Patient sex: M
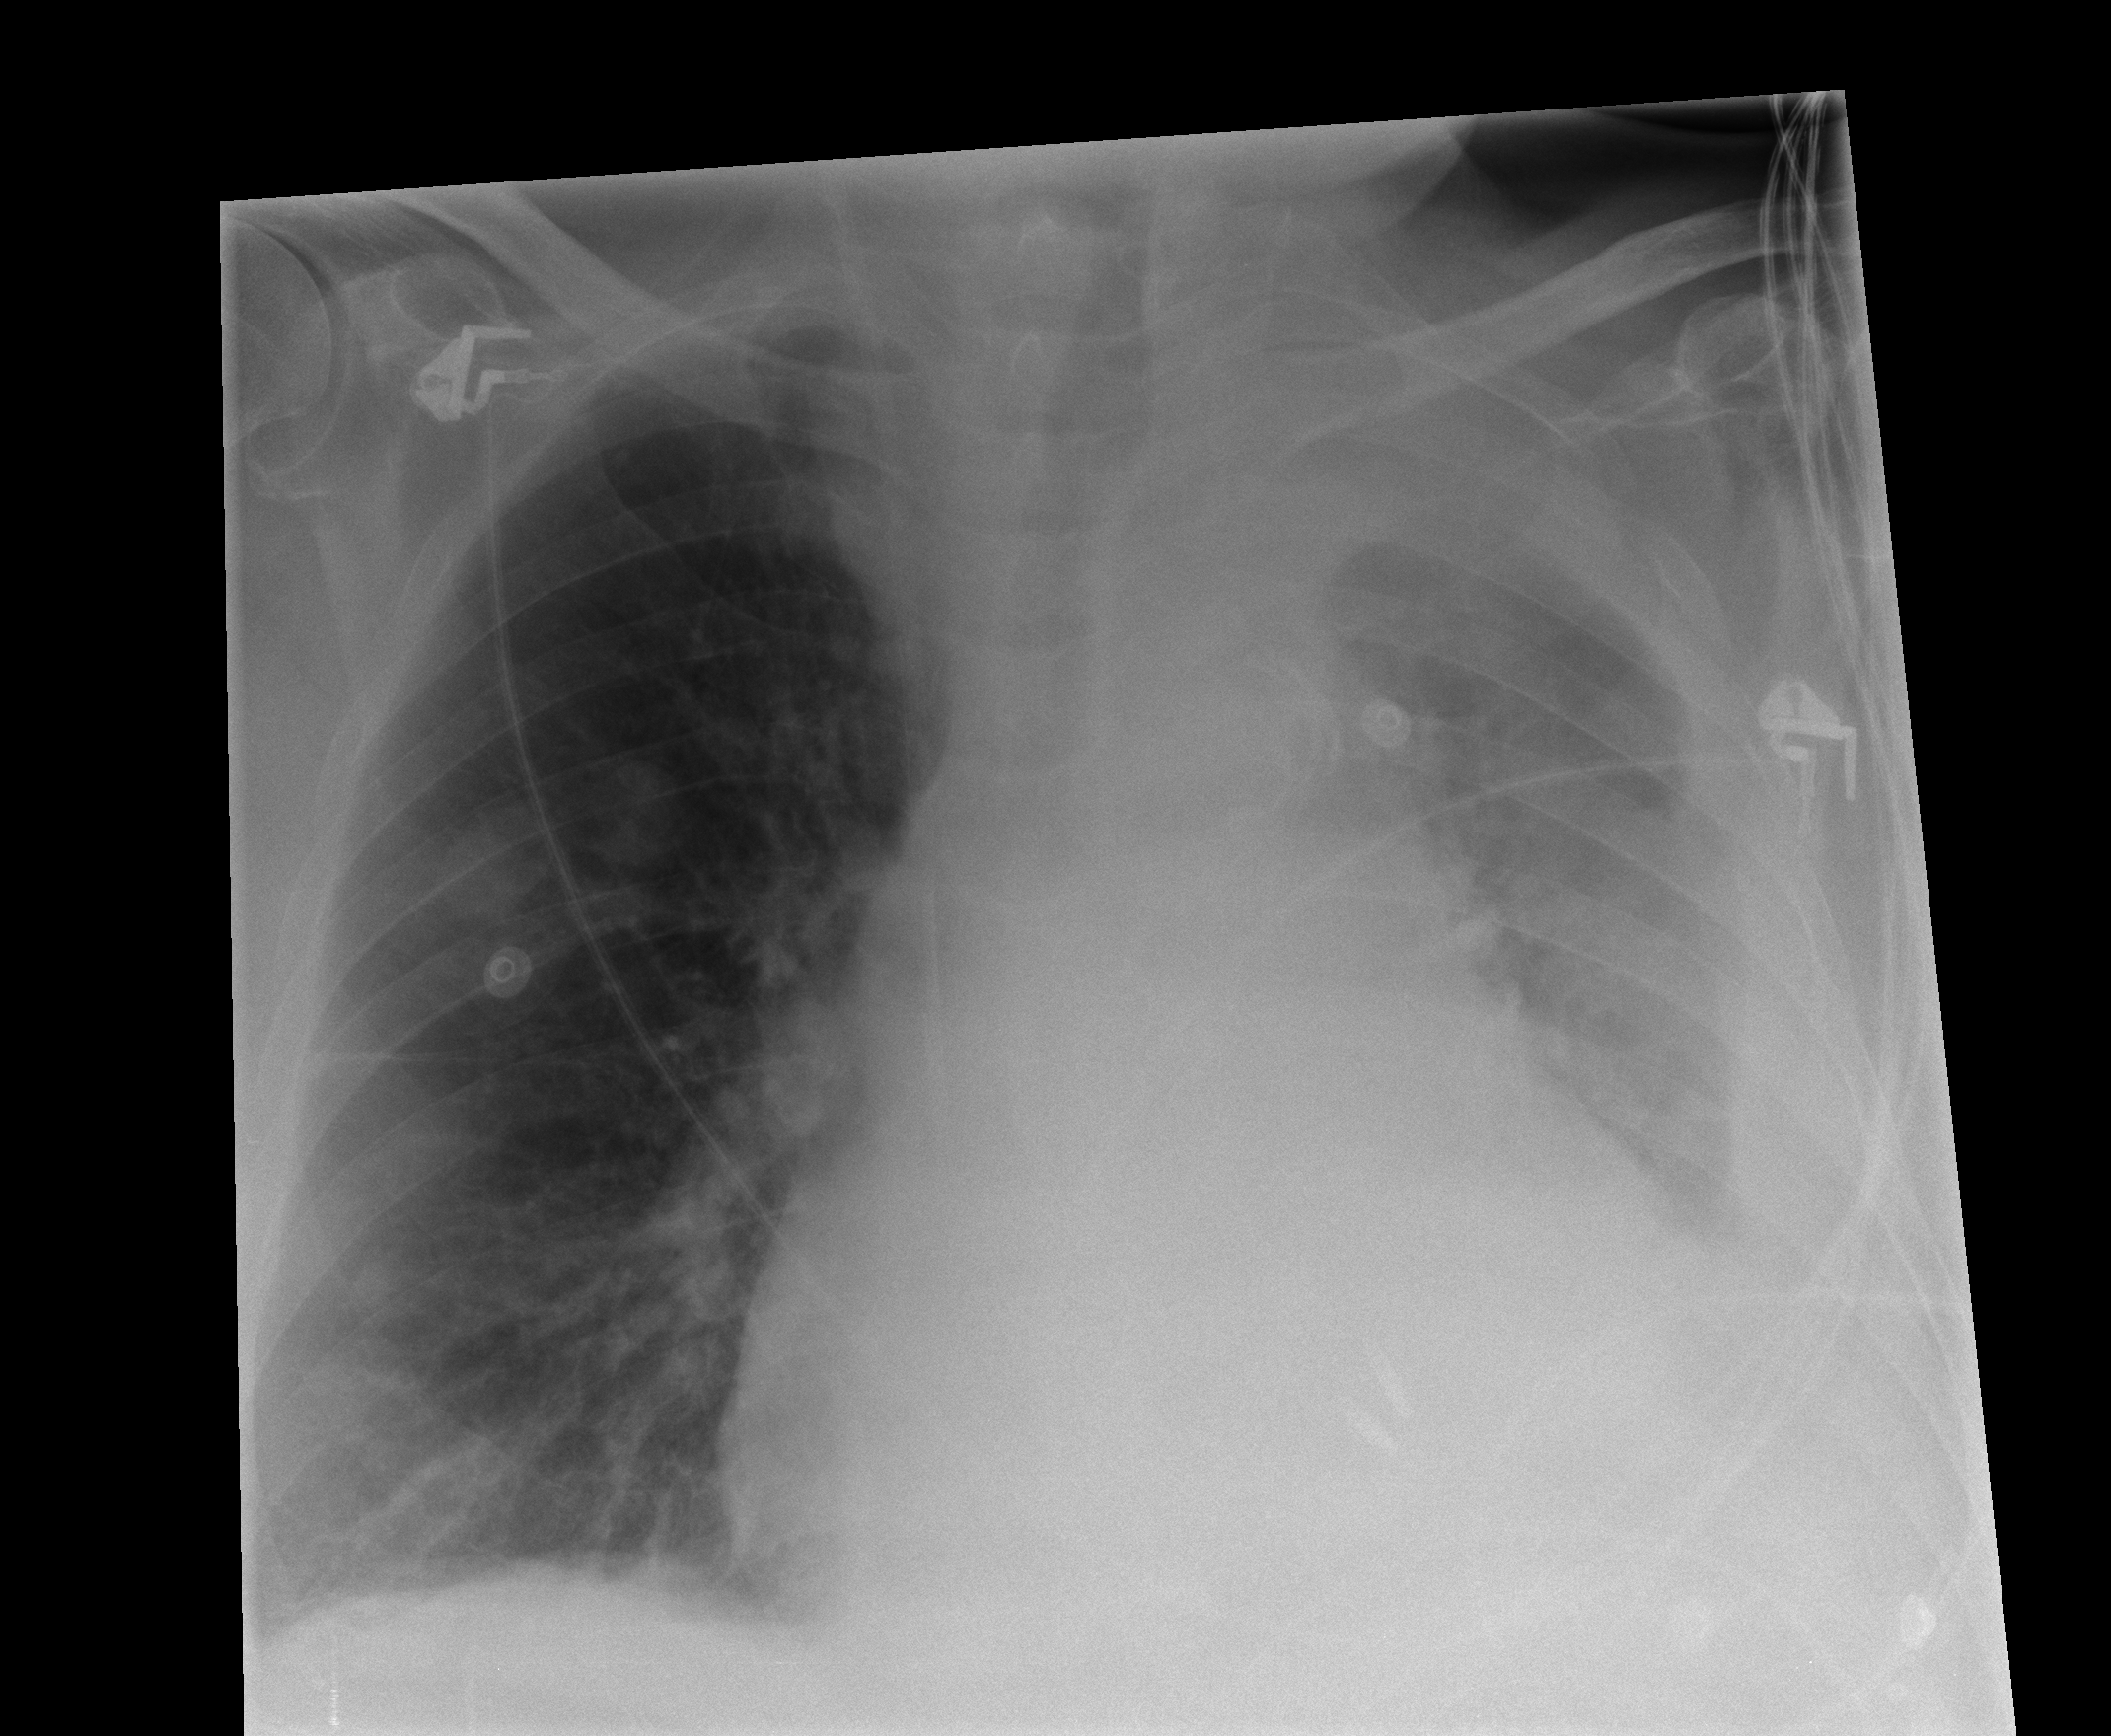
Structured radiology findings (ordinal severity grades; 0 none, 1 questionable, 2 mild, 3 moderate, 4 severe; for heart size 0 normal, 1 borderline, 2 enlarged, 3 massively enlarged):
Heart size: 2
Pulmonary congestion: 2
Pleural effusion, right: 0
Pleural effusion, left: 3
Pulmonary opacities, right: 0
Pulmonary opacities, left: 0
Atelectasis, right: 1
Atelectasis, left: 3